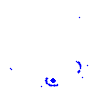
Particle: pion